Question: I am trying to upload app into Windows Appstore and stuck at the following errors. I am using Sqlite and SQliteWinRTPhone in my app. What could be the problem. How to resolve this? Please check the pic of Configuration Manager also.
---

---
> 1028: The native API
api-ms-win-core-interlocked-l1-2-0.dll:InterlockedIncrement() isn't
allowed in assembly SQLiteWinRTPhone.dll. Update it and then try
again.1028: The native API
api-ms-win-core-interlocked-l1-2-0.dll:InterlockedCompareExchange()
isn't allowed in assembly sqlite3.dll. Update it and then try again. 1028: The native API
api-ms-win-core-interlocked-l1-2-0.dll:InterlockedCompareExchange()
isn't allowed in assembly SQLiteWinRTPhone.dll. Update it and then try
again.
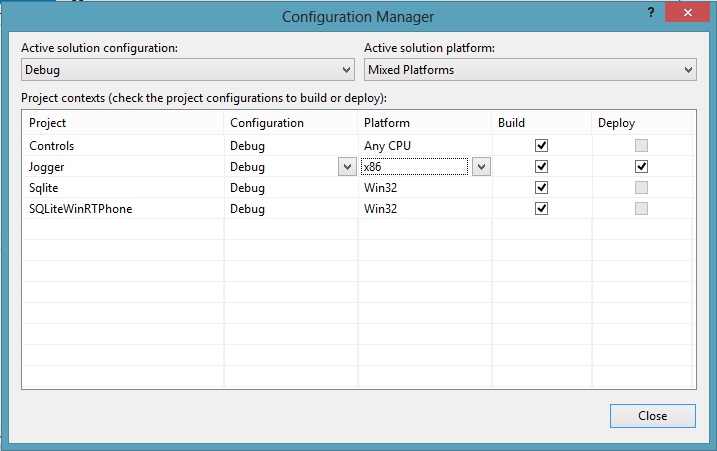
Answer: Converted the configuration into ARM configuration and the problem is fixed. Now the xap file is uploading into the appstore without errors. Also Sqlite and SQliteWinRTPhone are included in this xap file. My problem solved.